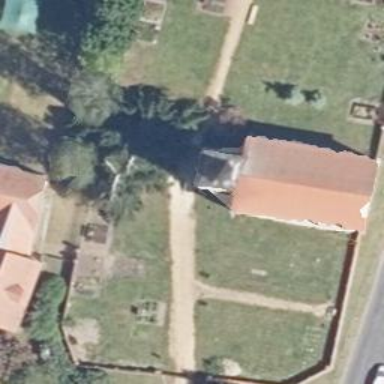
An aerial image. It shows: Historic red church with gabled roof made of roof tiles. It is place of worship.